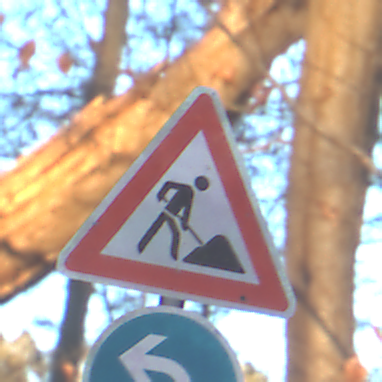
Verkehrszeichen: Arbeitsstelle
Zusatzzeichen unten: VorgeschriebeneFahrtrichtungLinks
Umgebung: Outdoor, Nature
Tageszeit: SunriseSunset
Wetter: Clear
Licht: Natural
Jahreszeit: Autumn
Kontrast: HighContrast